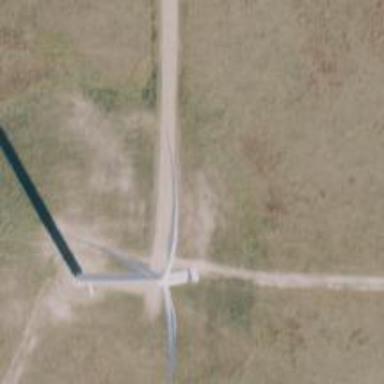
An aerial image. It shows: Road specifically designated for service vehicles within wind farm.